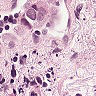
Metastatic tissue present: yes